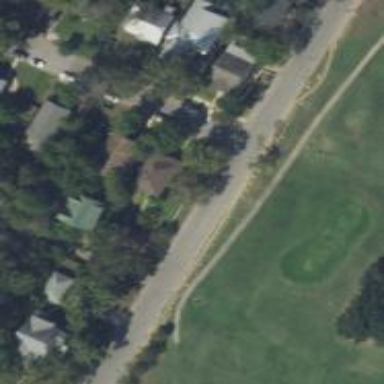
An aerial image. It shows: Path used for both walking and golf.